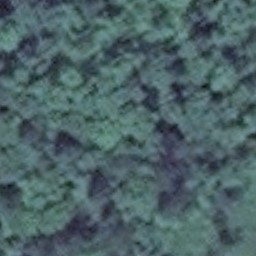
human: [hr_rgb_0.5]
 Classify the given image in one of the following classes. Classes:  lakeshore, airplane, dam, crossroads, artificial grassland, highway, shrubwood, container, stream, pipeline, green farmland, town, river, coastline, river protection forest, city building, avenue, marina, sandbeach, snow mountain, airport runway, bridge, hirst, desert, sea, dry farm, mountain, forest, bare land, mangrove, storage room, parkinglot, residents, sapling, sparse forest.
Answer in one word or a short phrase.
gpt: forest